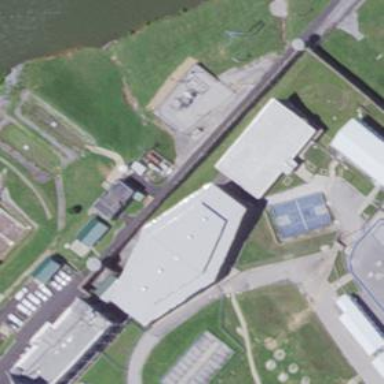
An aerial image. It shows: Prison building.